【题型】选择题　【知识点】平面几何　【难度】easy
如图, $DE // BC$, $AD : DB = 2 : 3$, $EC = 6$, 则 $AE$ 的长是( )

A. 3

B. 4

C. 6

D. 10
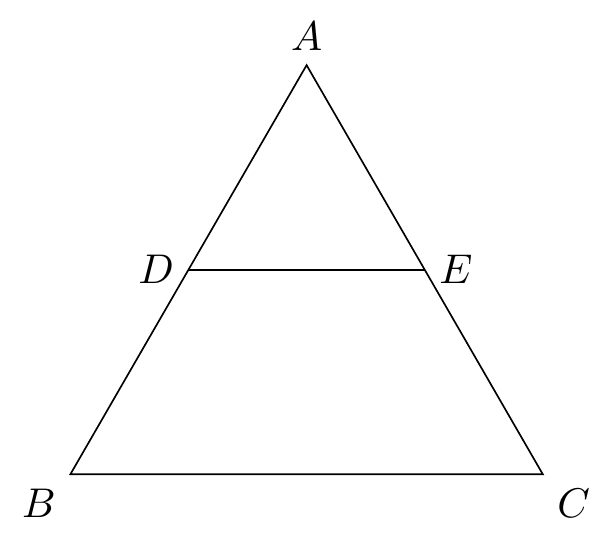
【解答】
解：$\because DE // BC$,

$\therefore \frac{AD}{DB} = \frac{AE}{EC}$, 即 $\frac{AE}{6} = \frac{2}{3}$,

$\therefore AE = 4$。

故选：B。